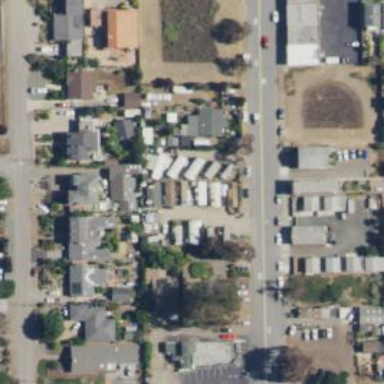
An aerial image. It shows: Residential area designated as mobile home park.